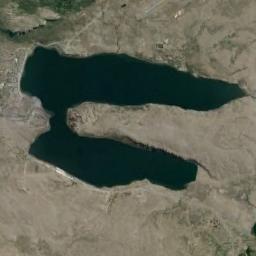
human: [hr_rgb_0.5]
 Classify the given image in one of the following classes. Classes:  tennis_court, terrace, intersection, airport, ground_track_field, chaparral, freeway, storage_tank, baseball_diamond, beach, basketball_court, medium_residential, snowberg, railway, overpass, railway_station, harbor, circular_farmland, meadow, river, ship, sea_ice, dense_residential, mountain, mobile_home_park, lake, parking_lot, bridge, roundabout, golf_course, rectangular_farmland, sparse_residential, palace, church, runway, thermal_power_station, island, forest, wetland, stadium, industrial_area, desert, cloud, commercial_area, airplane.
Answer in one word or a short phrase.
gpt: lake